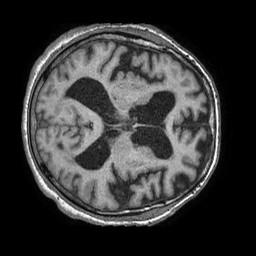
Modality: T1w
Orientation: axial
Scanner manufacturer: philips
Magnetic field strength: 1.5 T
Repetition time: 0.007674 s
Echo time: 0.003491 s